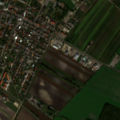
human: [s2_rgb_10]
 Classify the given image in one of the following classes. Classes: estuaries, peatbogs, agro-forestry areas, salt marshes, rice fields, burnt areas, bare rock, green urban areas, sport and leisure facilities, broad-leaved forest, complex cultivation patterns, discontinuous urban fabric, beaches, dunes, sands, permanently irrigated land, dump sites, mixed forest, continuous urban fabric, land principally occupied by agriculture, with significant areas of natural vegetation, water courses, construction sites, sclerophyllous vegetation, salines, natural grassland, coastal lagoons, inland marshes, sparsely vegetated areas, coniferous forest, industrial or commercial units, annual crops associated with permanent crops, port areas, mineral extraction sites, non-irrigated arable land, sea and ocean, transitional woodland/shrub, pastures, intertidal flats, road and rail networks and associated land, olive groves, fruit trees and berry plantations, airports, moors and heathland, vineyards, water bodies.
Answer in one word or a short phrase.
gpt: continuous urban fabric, discontinuous urban fabric, non-irrigated arable land, vineyards, broad-leaved forest